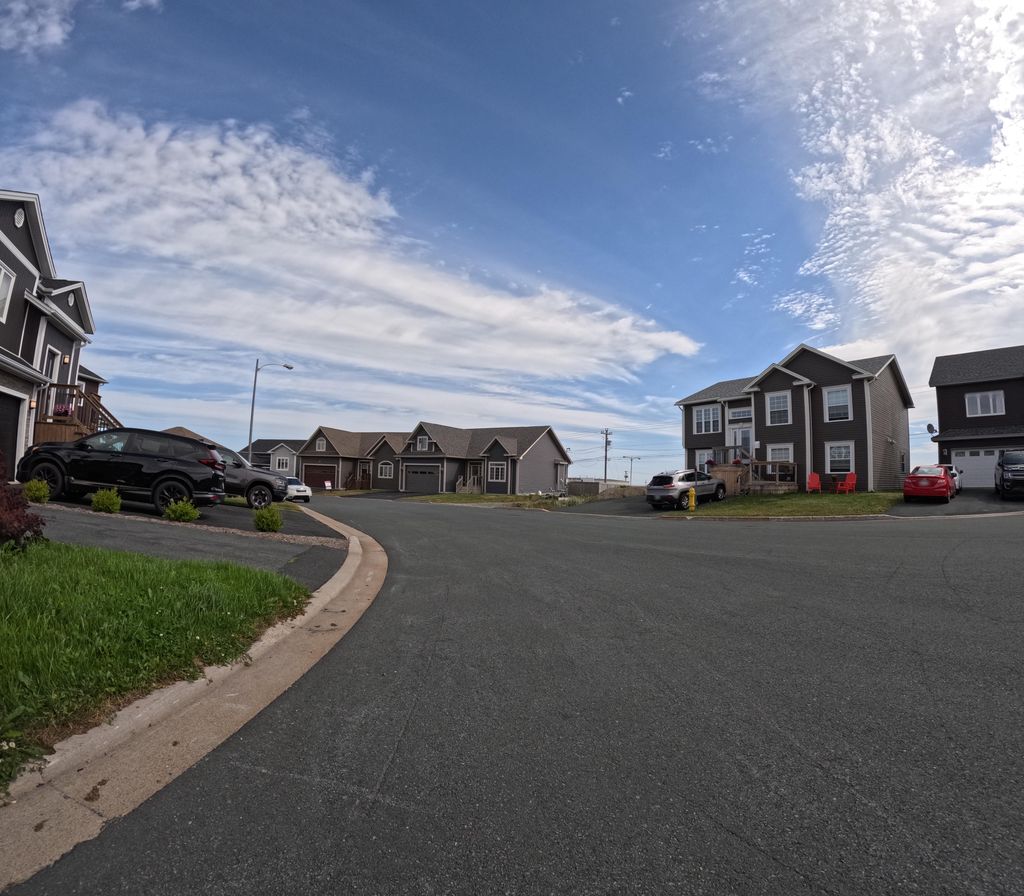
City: st_johns